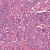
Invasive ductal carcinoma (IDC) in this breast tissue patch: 1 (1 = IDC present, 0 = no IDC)